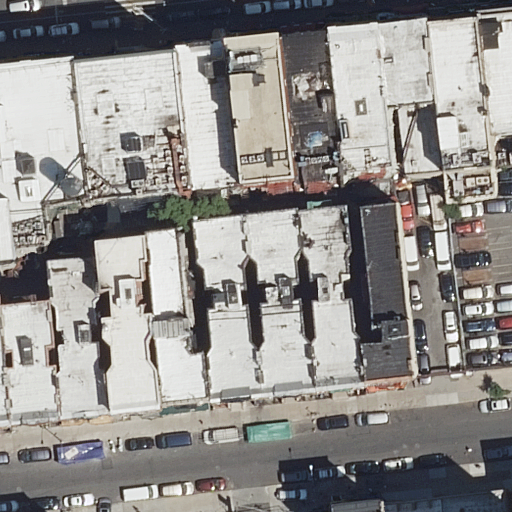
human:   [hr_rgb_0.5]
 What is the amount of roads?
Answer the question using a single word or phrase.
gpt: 3

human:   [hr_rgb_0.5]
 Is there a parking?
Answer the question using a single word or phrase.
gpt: yes

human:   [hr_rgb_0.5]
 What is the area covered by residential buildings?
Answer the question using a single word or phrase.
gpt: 5171m2

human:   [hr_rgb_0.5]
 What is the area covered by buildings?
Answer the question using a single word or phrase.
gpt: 5171m2

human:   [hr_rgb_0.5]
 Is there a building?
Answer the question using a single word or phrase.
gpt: yes

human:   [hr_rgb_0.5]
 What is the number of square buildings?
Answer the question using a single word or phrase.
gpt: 0

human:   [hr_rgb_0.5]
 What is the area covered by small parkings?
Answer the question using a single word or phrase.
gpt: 0m2

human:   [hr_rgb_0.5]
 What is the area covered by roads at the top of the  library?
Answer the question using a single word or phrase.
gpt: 0m2

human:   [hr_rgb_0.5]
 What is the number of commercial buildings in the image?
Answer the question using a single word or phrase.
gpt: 0

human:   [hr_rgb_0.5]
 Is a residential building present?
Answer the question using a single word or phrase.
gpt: yes

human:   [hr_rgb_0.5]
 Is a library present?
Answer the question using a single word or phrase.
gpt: yes

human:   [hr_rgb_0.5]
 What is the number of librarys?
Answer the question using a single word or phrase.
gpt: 1

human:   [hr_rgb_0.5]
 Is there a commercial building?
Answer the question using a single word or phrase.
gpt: no

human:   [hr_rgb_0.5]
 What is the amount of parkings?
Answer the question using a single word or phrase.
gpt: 3

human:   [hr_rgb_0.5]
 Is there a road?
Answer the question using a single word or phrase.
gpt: yes

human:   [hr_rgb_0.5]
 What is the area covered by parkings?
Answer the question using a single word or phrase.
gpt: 2217m2

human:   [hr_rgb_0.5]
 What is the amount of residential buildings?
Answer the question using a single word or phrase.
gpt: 20

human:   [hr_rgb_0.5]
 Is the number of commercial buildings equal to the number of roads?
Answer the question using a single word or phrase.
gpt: no

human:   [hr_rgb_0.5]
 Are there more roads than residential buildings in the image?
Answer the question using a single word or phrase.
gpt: no

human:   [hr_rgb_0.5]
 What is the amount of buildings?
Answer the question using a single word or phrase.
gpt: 20

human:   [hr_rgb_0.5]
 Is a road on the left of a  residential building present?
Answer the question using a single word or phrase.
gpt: yes

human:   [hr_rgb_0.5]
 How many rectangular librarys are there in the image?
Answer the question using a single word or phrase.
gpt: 1

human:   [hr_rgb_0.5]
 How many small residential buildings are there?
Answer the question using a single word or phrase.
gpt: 2

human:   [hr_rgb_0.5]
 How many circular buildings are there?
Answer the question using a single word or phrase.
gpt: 0

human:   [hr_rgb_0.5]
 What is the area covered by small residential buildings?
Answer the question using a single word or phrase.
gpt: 11m2

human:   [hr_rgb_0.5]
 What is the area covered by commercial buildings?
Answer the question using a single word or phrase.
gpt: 0m2

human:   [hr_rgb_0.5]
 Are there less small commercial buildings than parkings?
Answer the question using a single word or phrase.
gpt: yes

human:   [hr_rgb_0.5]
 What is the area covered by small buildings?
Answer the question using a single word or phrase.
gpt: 11m2

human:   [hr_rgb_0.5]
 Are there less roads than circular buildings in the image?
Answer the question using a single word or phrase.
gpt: no

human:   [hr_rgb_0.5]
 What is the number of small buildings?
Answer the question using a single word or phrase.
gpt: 2

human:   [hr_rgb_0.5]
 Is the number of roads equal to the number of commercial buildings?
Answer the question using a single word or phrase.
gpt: no

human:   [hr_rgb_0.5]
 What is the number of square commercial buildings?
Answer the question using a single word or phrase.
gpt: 0

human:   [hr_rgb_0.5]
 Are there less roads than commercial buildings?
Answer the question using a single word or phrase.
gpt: no

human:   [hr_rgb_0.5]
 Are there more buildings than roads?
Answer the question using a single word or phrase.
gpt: yes

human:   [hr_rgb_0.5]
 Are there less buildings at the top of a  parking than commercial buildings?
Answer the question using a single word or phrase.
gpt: no

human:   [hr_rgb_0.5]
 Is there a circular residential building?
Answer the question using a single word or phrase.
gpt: no

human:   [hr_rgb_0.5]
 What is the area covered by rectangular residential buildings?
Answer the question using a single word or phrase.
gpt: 2779m2

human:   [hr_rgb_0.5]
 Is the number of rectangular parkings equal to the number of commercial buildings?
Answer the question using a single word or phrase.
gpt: no

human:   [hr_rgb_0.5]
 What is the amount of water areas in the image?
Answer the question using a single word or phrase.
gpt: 0

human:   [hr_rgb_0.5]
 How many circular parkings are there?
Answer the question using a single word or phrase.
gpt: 0

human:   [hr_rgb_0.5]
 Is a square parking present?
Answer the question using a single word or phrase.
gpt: no

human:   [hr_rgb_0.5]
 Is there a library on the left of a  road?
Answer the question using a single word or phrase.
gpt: yes

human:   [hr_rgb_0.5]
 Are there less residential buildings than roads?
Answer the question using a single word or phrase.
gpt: no

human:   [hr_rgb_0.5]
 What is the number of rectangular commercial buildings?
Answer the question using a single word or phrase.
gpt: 0

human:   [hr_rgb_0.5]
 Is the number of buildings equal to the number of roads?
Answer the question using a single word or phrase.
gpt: no

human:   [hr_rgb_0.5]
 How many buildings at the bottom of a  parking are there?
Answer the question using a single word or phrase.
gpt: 5

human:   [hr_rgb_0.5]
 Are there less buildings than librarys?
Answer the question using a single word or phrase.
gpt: no

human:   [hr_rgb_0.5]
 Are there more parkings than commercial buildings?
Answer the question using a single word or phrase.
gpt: yes

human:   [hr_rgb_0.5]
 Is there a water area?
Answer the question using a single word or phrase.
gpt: no

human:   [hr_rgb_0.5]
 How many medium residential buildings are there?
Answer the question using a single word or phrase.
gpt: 17

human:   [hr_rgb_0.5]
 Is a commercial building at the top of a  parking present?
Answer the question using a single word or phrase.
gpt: no

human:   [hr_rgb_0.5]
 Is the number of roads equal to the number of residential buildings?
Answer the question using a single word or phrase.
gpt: no

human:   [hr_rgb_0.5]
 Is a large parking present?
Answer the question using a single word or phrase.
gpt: yes

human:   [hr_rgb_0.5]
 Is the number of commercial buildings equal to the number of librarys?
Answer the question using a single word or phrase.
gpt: no

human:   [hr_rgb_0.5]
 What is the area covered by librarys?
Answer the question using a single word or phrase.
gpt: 103m2

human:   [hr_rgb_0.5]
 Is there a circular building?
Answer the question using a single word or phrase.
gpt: no

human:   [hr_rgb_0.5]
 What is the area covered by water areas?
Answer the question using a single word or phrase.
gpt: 0m2

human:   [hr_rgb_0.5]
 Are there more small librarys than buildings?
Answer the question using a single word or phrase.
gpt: no

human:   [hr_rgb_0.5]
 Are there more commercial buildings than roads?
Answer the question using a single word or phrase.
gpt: no

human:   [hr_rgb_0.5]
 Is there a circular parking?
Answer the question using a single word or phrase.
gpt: no

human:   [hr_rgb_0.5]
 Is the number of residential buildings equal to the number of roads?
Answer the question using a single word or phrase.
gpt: no

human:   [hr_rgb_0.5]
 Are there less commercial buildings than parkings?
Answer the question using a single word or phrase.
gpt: yes

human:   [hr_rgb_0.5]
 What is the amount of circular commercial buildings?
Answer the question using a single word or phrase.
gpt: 0

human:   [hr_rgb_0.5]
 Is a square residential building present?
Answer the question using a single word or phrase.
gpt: no